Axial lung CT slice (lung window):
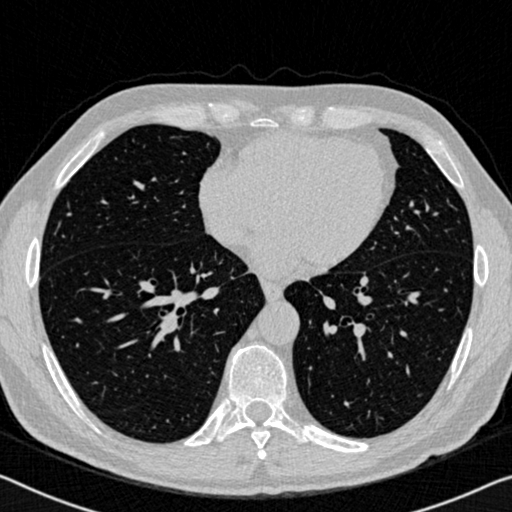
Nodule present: no